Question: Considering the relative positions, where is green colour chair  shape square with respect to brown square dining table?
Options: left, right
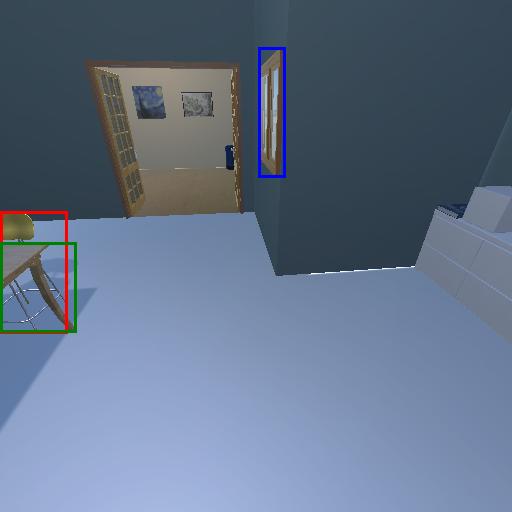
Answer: left